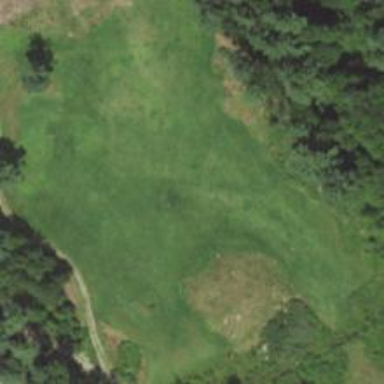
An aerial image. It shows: Rough grassy area used for golf.